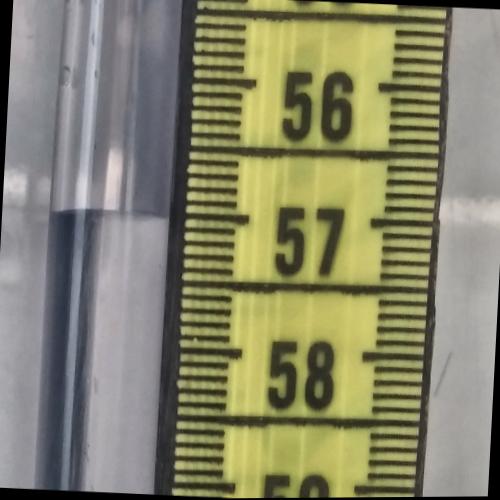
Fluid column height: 57.0 cm